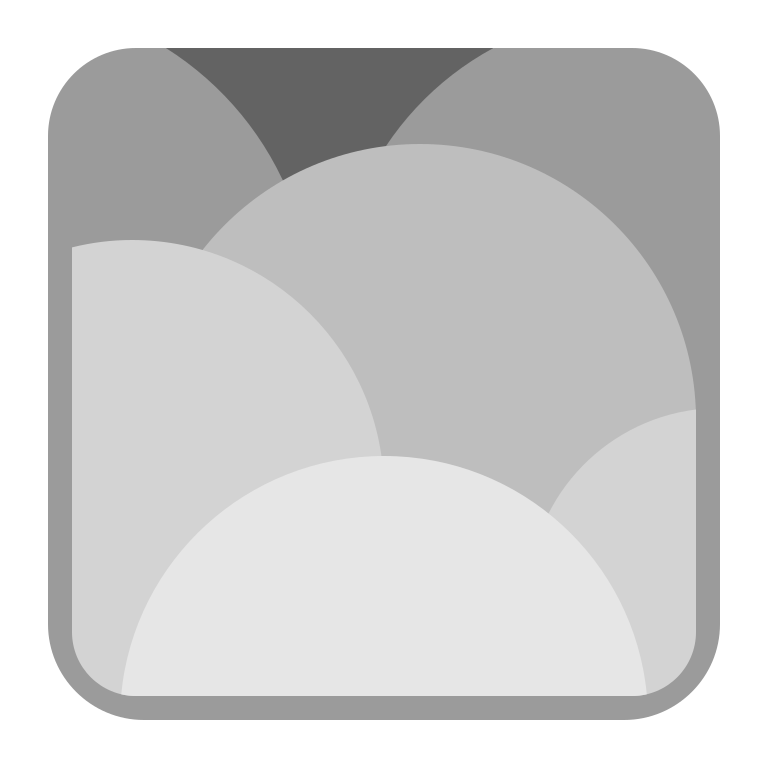
fog flat